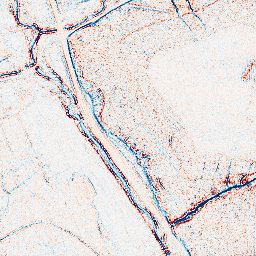
Category: edge_preserving
Decomposition family: bilateral
Decomposition parameters: d: 5
sigma_color: 75
sigma_space: 25
Upsampling method: fft_zeropad
Upsampling parameters: scale: 4
Upsampling scale: 4